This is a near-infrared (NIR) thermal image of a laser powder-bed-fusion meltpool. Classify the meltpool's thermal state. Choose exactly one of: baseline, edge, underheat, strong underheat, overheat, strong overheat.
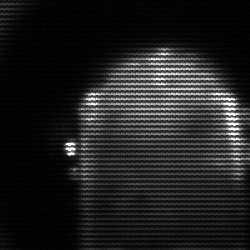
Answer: baseline